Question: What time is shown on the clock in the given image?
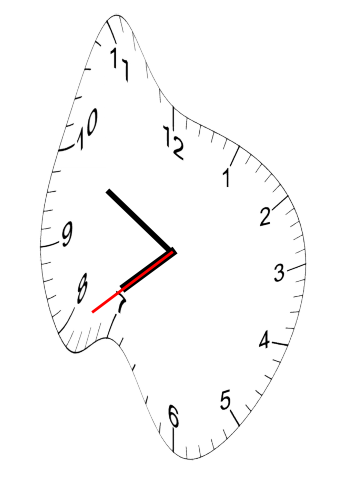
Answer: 07:49:39